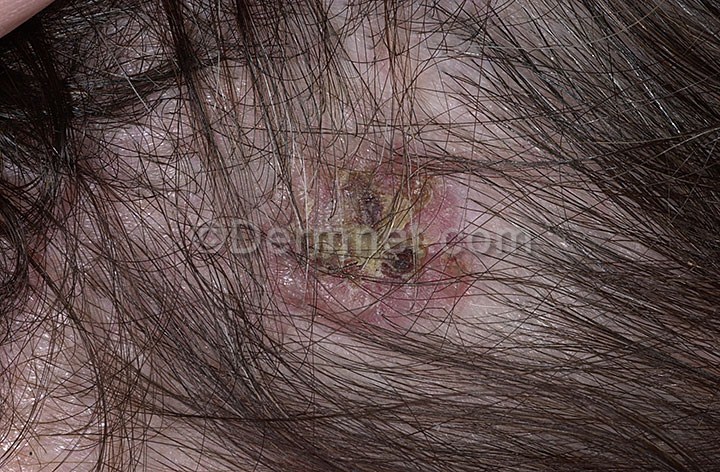
Disease: Actinic Keratosis Basal Cell Carcinoma and other Malignant Lesions